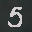
Label: 5